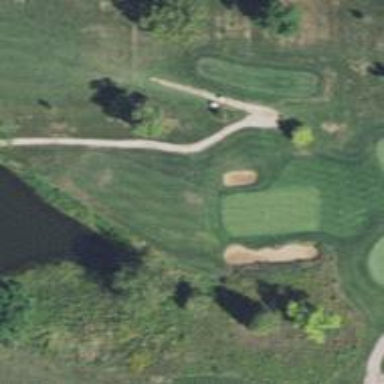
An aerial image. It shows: Service road used as golf cart path.